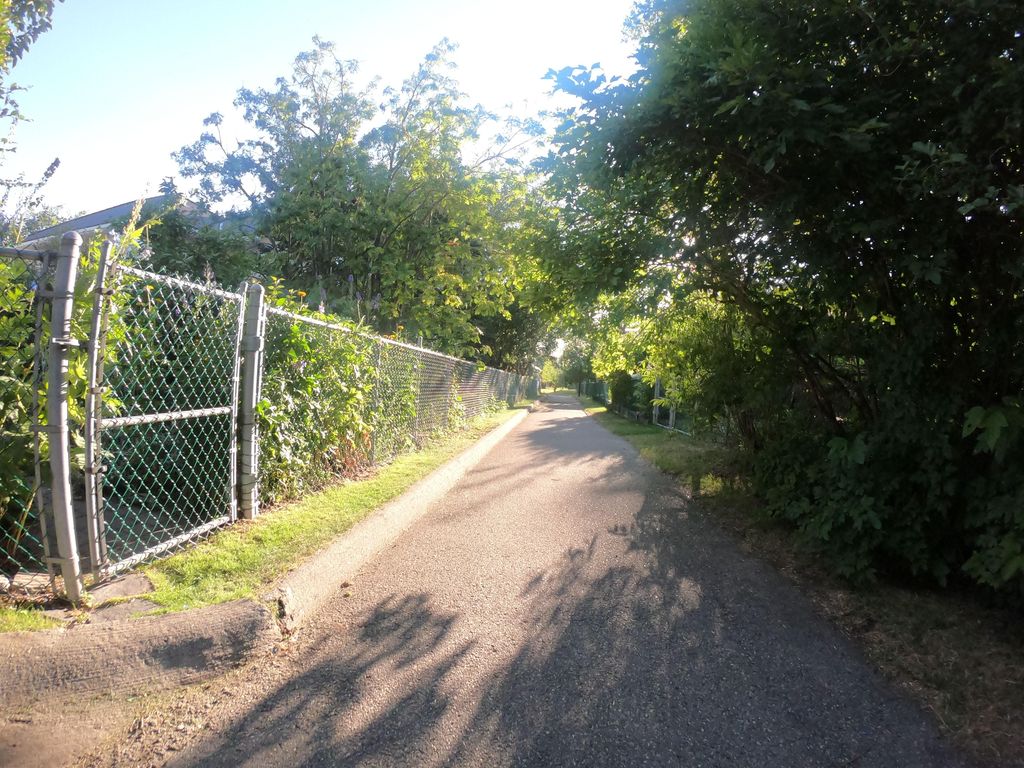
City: calgary